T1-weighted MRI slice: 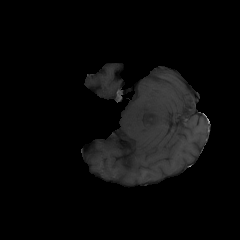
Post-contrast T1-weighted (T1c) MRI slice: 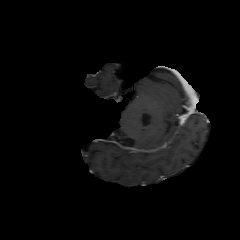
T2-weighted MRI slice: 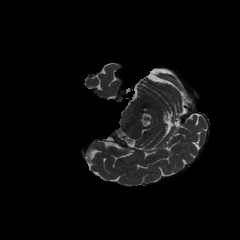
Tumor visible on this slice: no